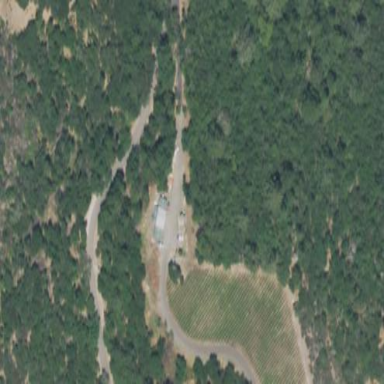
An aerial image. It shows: Vineyard where grapes are grown.